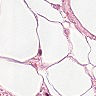
Metastatic tissue present: no